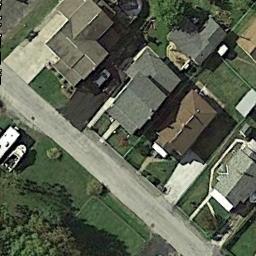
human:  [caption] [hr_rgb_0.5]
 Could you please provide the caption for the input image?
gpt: There are many buildings in medium residential area .

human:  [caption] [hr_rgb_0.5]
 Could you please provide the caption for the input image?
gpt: The medium residential area has some dense houses and a road goes through the medium residential area .

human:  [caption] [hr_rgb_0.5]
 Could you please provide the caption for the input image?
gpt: The houses in the medium - sized residential area are well spaced .

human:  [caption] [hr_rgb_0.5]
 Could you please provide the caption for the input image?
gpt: The medium residential is on the grass next to the road .

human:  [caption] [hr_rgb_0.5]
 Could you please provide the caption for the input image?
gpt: There are some buildings on green lawns on the medium residential area .